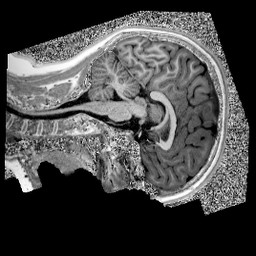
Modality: UNIT1
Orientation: sagittal
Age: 12
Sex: female
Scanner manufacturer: siemens
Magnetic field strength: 3 T
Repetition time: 4 s
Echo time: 0.00303 s